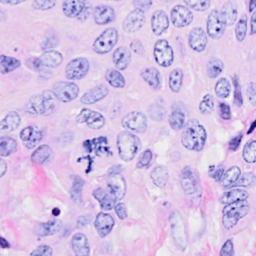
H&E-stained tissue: Breast